Question:
I have written the following query
'''
SELECT distcd,blkcd,schcd,entry_date,mobile_no,
class1,class2,class3,class4,class5,class6,class7,class8,class9,class10,
class11,class12
FROM adhoc_studentatt_details_prv
WHERE SCHCD='<PHONE>' AND entry_date='2019-05-01 00:00:00' and mobile_no='<PHONE>'
'''
Please help me out.
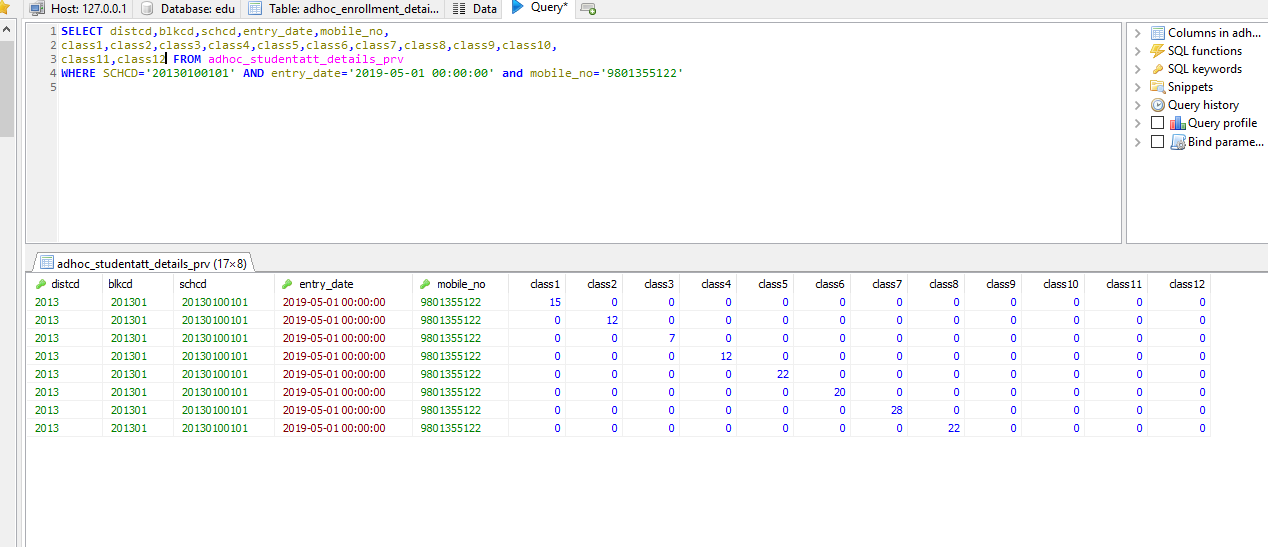
Answer: You need 'MAX()' and 'GROUP BY', to get your desired output.
It will group the columns by the 'distcd, blkcd, schcd, entry_date, mobile_no' and return the result in one row.
'''
SELECT distcd,
blkcd,
schcd,
entry_date,
mobile_no,
MAX(class1) AS class1,
MAX(class2) AS class2,
MAX(class3) AS class3,
MAX(class4) AS class4,
MAX(class5) AS class5,
MAX(class6) AS class6,
MAX(class7) AS class7,
MAX(class8) AS class8,
MAX(class9) AS class9,
MAX(class10) AS class10,
MAX(class11) AS class11,
MAX(class12) AS class12
FROM adhoc_studentatt_details_prv
WHERE SCHCD = '<PHONE>'
AND entry_date = '2019-05-01 00:00:00'
AND mobile_no = '<PHONE>'
GROUP BY distcd, blkcd, schcd, entry_date, mobile_no
'''